Question: linphone for android compiled success,and I import the "linphone-android" project to Eclipse,run it in my android phone.But when I add a account or login,throw a exception:
No implementation found for native Lorg/linphone/core/LinphoneAuthInfoImpl;.setUsername (JLjava/lang/String;)
java.lang.UnsatisfiedLinkError: setUsername

I think the question is have not load .so librarys,Log shows:
'''
No JNI_OnLoad found in /data/data/org.linphone/lib/libxxx.so
'''
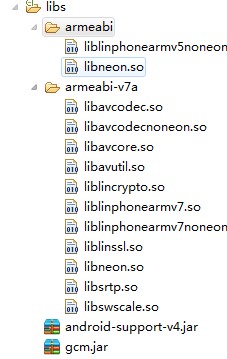
Answer: Please try this solution:
Go to submodules/linphone/coreapi/linphonecore_jni.cc
Edit linphonecore_jni.cc file.
The change is - replace JNIEXPORT with extern "C" and remove JNICALL keyword in all this getter / setters of linphone auth info.
'''
/*
* Class: org_linphone_core_LinphoneAuthInfoImpl
* Method: setUsername
* Signature: (JLjava/lang/String;)V
*/
extern "C" void Java_org_linphone_core_LinphoneAuthInfoImpl_setUsername (JNIEnv *env, jobject, jlong auth_info, jstring jusername) {
const char* username = jusername?env->GetStringUTFChars(jusername, NULL):NULL;
linphone_auth_info_set_username((LinphoneAuthInfo*)auth_info,username);
if (username) env->ReleaseStringUTFChars(jusername, username);
}
'''
refer to <URL>.